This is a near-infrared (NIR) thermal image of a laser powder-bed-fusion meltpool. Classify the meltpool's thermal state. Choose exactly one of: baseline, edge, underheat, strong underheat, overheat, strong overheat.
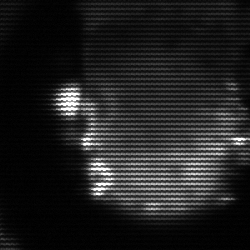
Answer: baseline